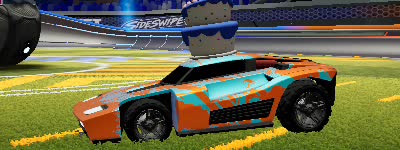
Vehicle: breakout